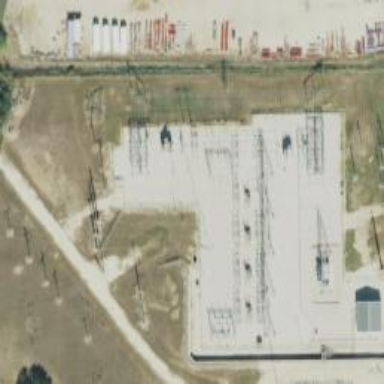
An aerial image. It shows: Switch for power supply.